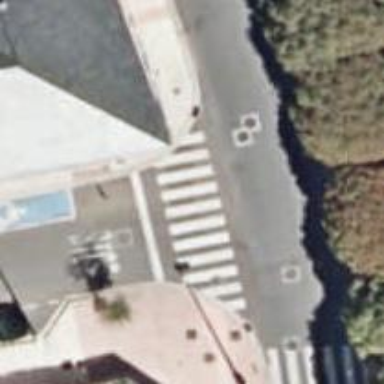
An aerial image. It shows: Uncontrolled road crossing.